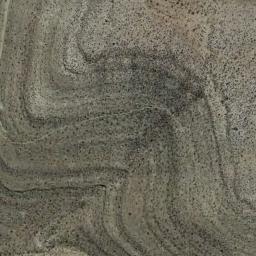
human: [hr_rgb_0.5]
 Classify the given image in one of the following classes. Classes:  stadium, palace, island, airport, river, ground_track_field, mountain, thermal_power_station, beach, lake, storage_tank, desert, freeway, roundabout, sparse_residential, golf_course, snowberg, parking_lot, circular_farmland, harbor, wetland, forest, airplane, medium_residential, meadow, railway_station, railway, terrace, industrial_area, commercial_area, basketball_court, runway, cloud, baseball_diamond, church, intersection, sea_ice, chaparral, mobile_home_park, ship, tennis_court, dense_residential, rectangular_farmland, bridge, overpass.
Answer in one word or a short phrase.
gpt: chaparral